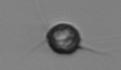
Label: Acanthoica_quattrospina